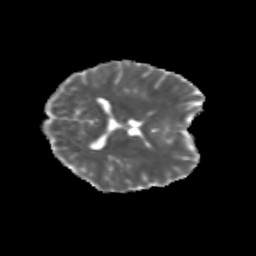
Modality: MD
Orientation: axial
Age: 23
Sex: female
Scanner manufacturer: siemens
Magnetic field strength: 3 T
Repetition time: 3.5 s
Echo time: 0.113 s